Aerial crown-view tile of a tropical tree (Barro Colorado Island, Panama), acquired 20240813:
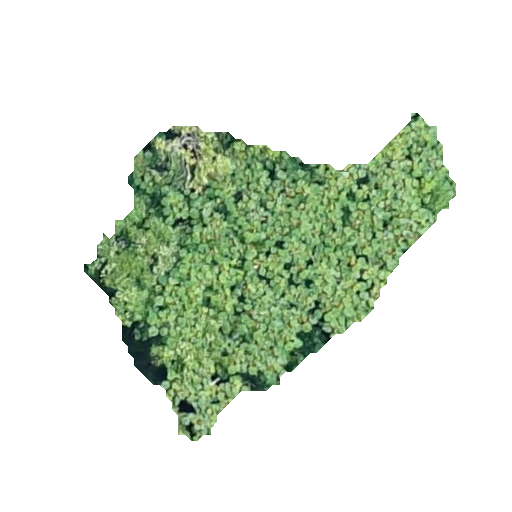
Species: Ochroma pyramidale
GBIF accepted scientific name: Ochroma pyramidale
Crown area: 101.168 m²